Field crop: tomato
Growth stage: 2
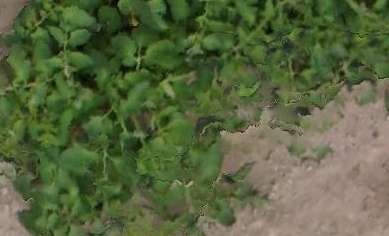
Species: tomato